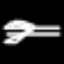
Label: airplane